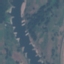
Land use / land cover: River